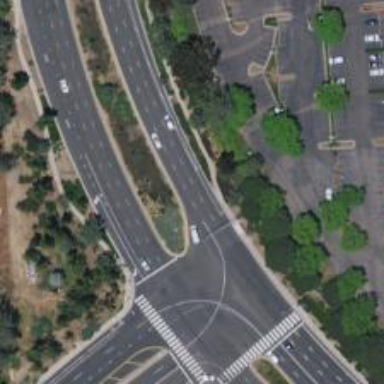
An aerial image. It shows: Primary highway with separate asphalt sidewalk.